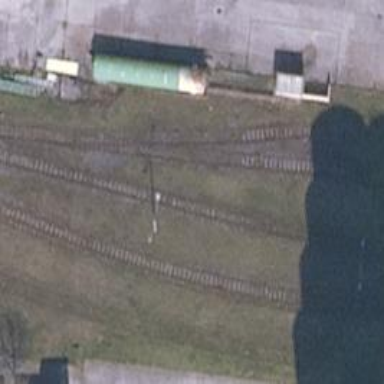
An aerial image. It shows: Railway switch.